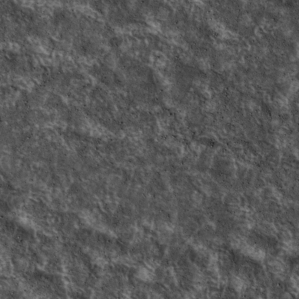
Label: non_frost